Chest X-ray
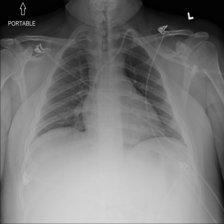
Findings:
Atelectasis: negative
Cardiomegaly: negative
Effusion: negative
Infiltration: negative
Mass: negative
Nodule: negative
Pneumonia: negative
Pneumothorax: negative
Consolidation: negative
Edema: negative
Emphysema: negative
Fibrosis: negative
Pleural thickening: negative
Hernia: negative